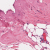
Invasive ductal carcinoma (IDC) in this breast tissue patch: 0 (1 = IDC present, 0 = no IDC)